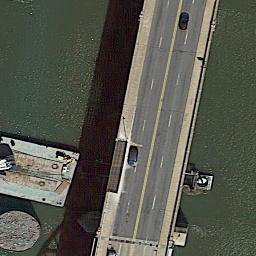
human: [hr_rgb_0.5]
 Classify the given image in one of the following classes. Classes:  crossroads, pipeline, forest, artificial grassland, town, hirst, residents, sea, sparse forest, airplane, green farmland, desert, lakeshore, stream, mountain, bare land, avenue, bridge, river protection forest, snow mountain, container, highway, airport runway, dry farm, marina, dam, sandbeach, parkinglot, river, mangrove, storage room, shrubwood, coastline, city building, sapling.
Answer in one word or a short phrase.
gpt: bridge